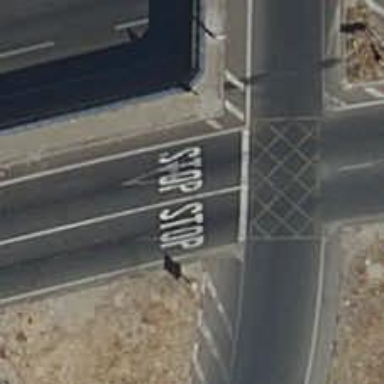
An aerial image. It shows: Road with "give way" sign.